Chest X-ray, AP view. Patient: 39 years old, sex F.
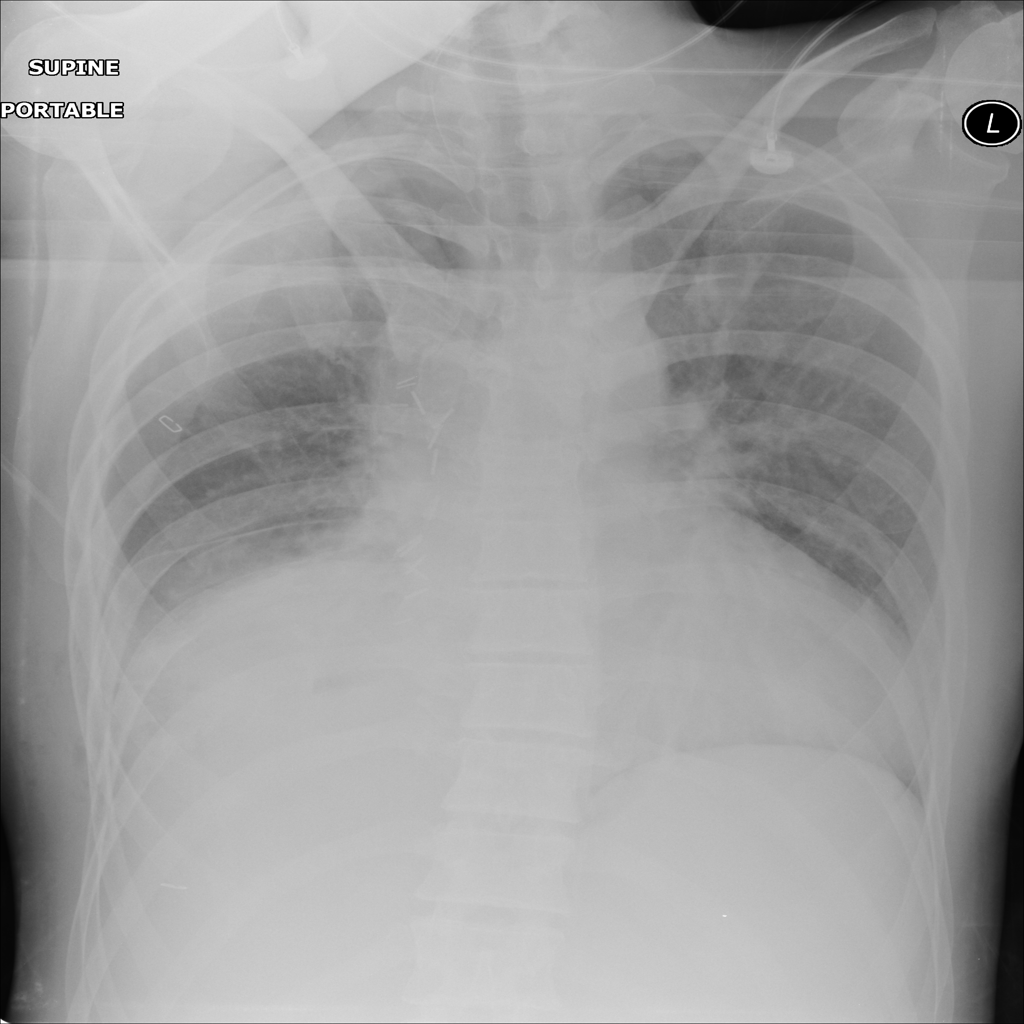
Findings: Pneumothorax